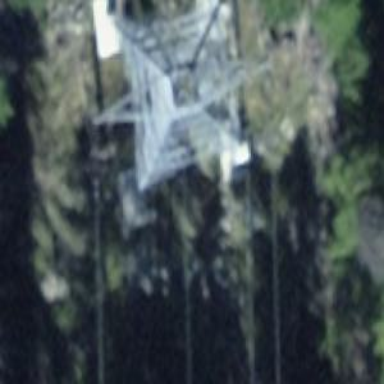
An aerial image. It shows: Power line with three cables.